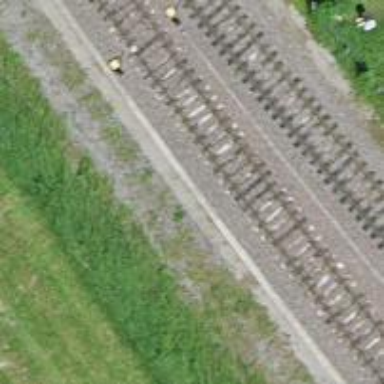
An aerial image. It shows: Single-track electrified railway with contact line.